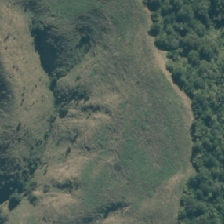
Land cover: low_producing_grassland